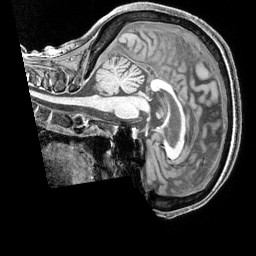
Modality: T1w
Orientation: sagittal
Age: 58
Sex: female
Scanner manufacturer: siemens
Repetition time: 2.3 s
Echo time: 0.00226 s